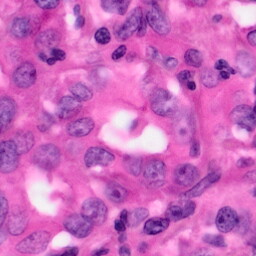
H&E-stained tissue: Pancreatic